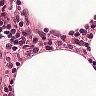
Metastatic tissue present: no